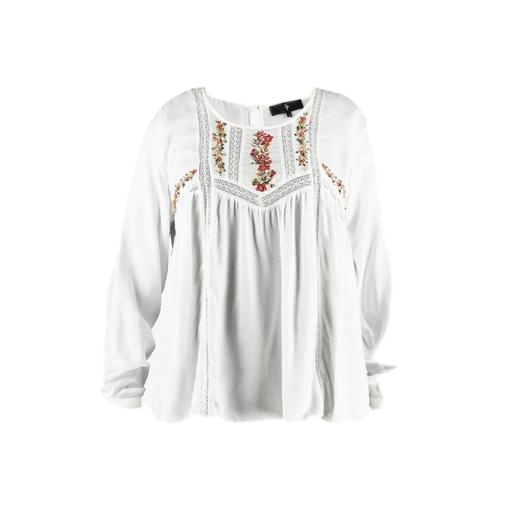
white embroidered long-sleeved blouse, white long-sleeve floral blouse, white embroidered blouse, white background